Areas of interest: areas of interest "Commercial service"
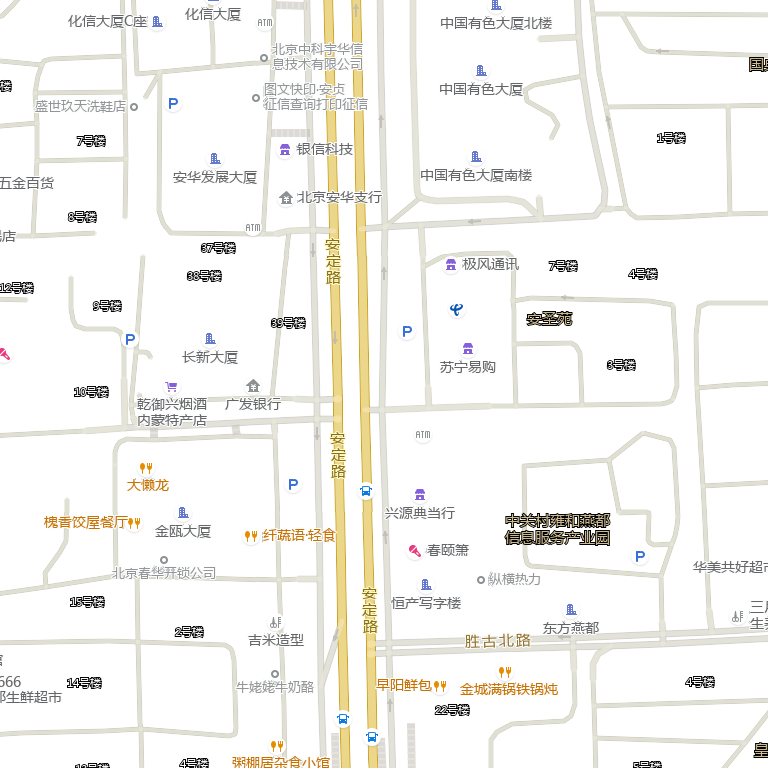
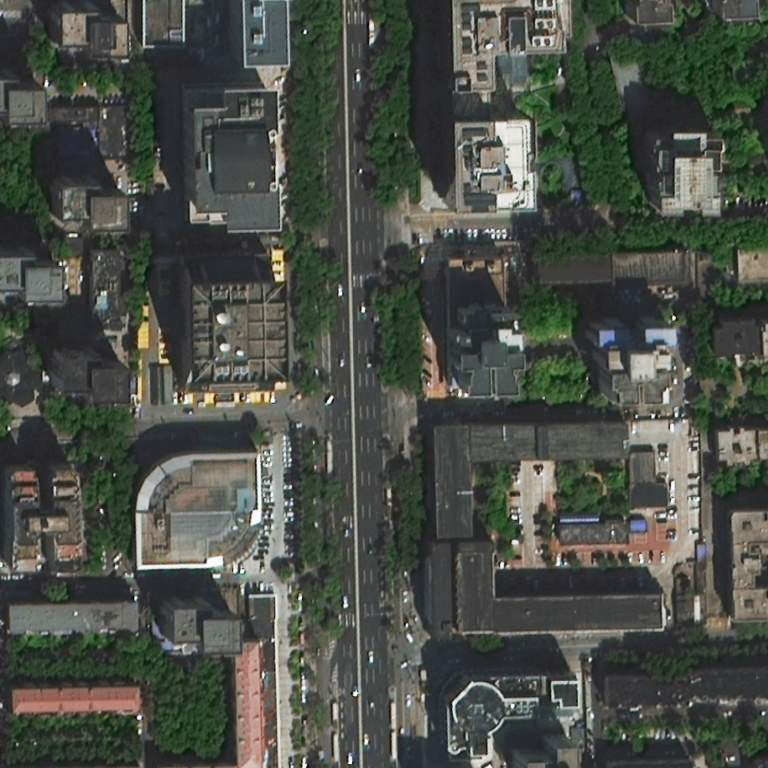